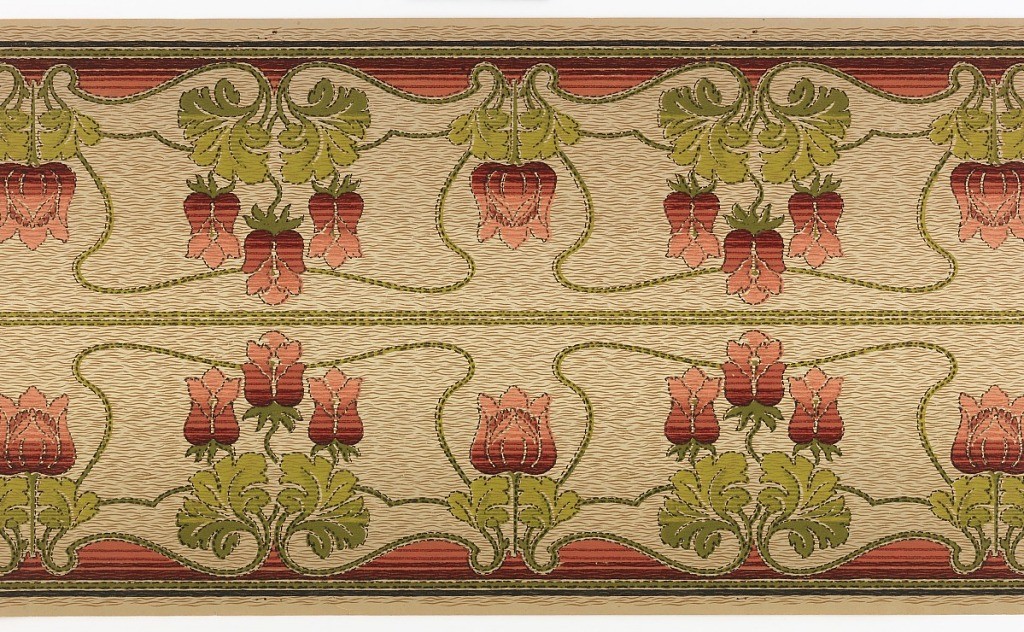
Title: Frieze
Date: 1905–1915
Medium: Machine-printed paper
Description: Mission/art nouveau styleStylized tulips, alternating betwen group of three and a single larger tulip. The flowers all shade from light to dark red. They are printed on a strie-like background, with burgundy fills at the bottom. Printed two across.